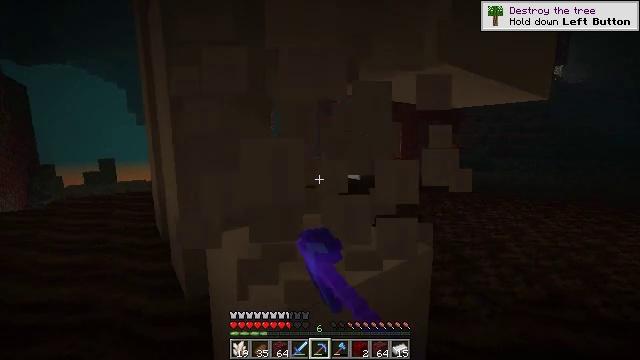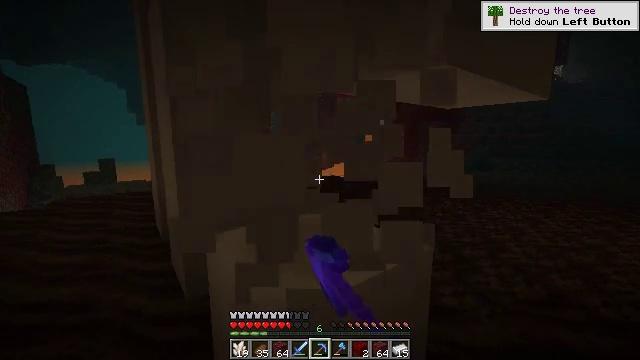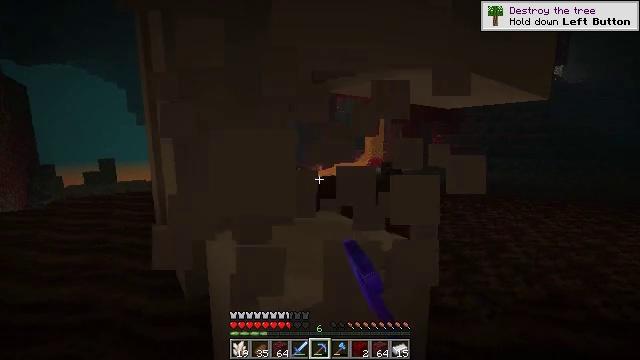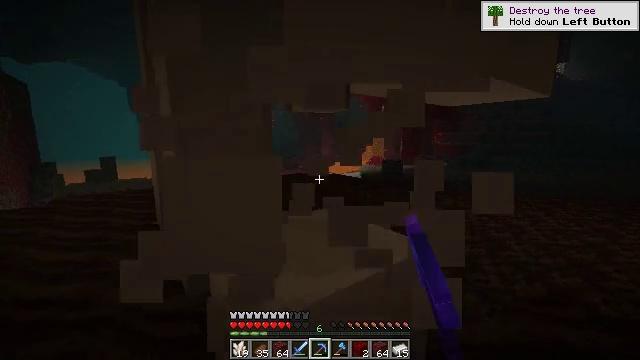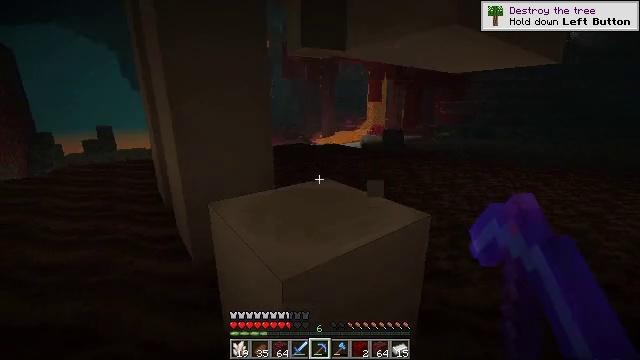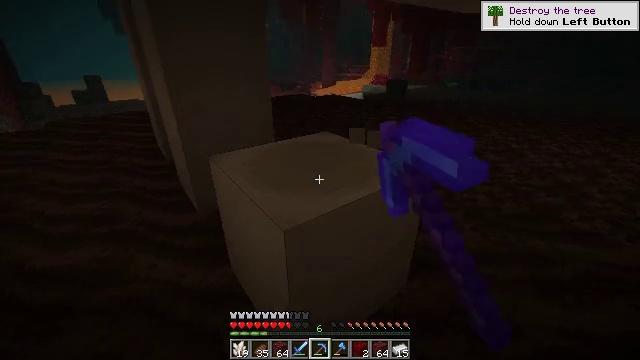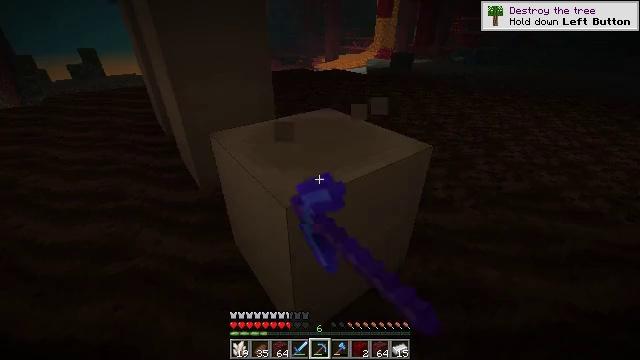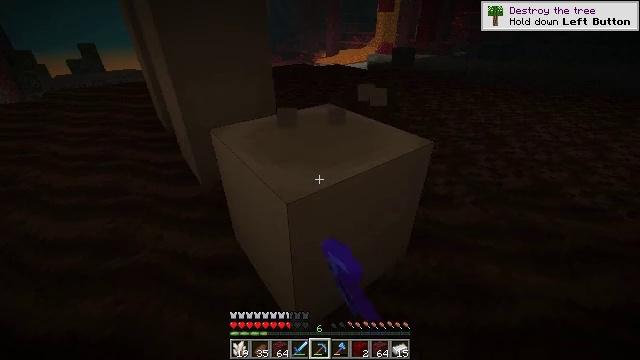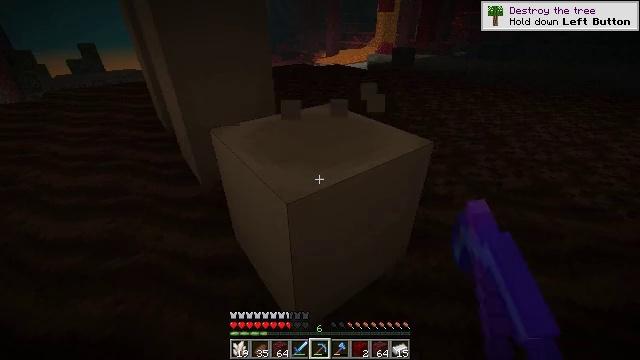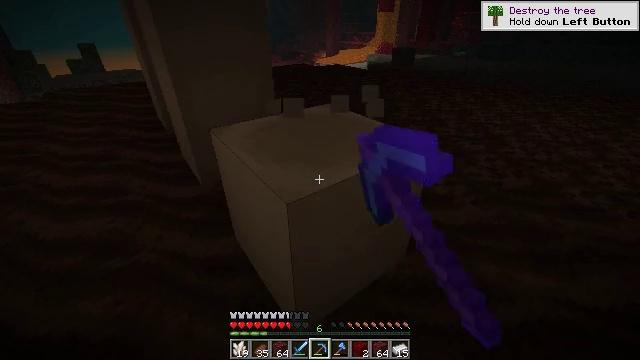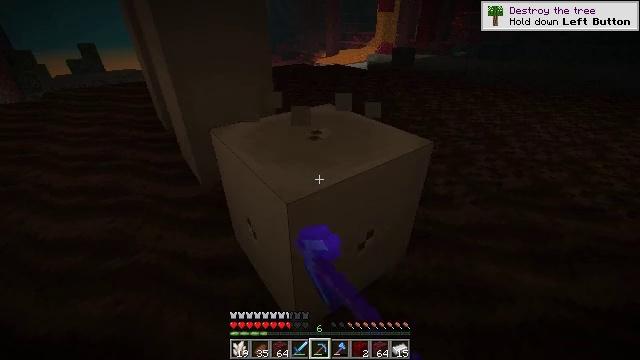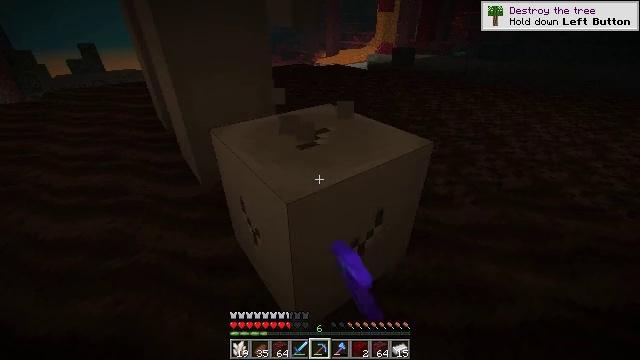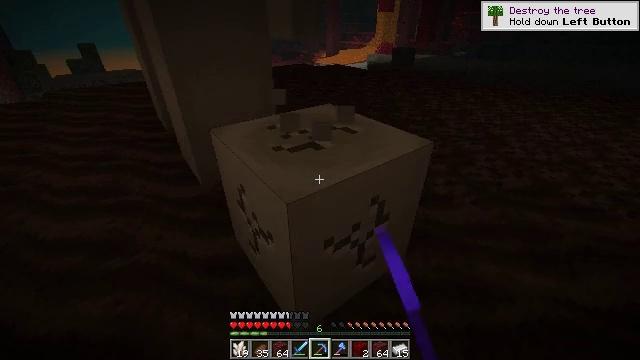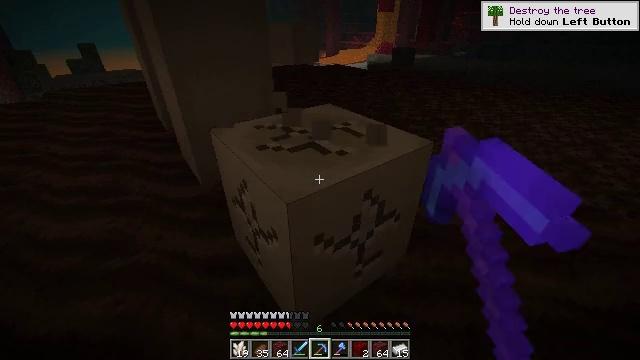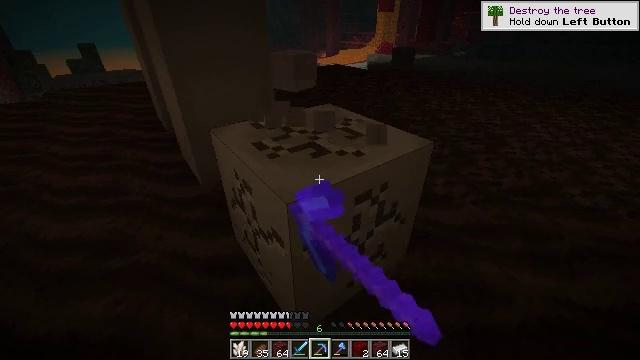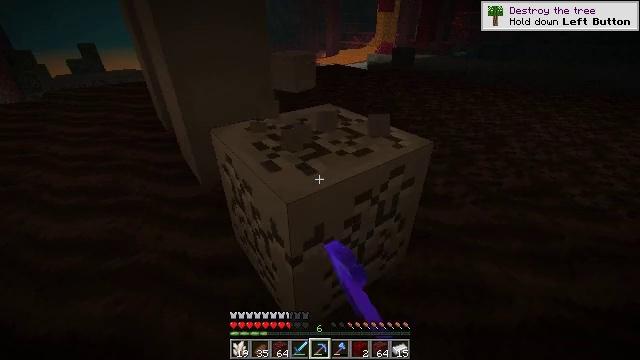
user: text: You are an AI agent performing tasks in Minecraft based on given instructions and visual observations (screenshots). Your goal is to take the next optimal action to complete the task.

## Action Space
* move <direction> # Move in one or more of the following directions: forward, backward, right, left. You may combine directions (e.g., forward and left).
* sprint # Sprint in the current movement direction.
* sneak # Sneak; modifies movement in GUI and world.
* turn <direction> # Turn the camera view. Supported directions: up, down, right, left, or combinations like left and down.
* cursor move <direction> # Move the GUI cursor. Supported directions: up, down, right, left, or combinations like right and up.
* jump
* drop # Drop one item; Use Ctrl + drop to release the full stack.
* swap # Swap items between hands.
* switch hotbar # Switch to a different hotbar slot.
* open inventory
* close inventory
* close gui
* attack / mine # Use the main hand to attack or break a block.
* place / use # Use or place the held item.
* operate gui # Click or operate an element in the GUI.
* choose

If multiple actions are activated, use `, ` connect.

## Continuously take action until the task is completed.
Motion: motion action
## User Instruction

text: Mine the bone block found in fossils.
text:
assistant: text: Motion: attack / mine
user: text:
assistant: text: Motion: attack / mine
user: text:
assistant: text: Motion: attack / mine
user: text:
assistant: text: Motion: turn down, attack / mine
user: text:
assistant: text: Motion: turn down, attack / mine
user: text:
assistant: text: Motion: turn down, attack / mine
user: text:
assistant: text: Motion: attack / mine
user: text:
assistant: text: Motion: attack / mine
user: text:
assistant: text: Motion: attack / mine
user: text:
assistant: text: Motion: attack / mine
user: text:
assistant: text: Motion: attack / mine
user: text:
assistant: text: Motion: attack / mine
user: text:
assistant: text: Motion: attack / mine
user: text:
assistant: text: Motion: attack / mine
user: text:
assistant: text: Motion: attack / mine
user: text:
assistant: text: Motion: attack / mine
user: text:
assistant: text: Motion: attack / mine
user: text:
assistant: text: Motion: attack / mine
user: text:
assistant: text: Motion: attack / mine
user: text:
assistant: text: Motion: attack / mine
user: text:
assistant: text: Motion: attack / mine
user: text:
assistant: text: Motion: attack / mine
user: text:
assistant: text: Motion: move forward, turn right and up, attack / mine
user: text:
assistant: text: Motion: move forward, turn right and up, attack / mine
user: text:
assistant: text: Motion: move forward, turn right and up, attack / mine
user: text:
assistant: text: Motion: move forward, turn right and up, attack / mine
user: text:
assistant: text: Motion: turn up, attack / mine
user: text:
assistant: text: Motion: attack / mine
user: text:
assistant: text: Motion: attack / mine
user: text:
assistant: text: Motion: attack / mine